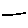
Label: line